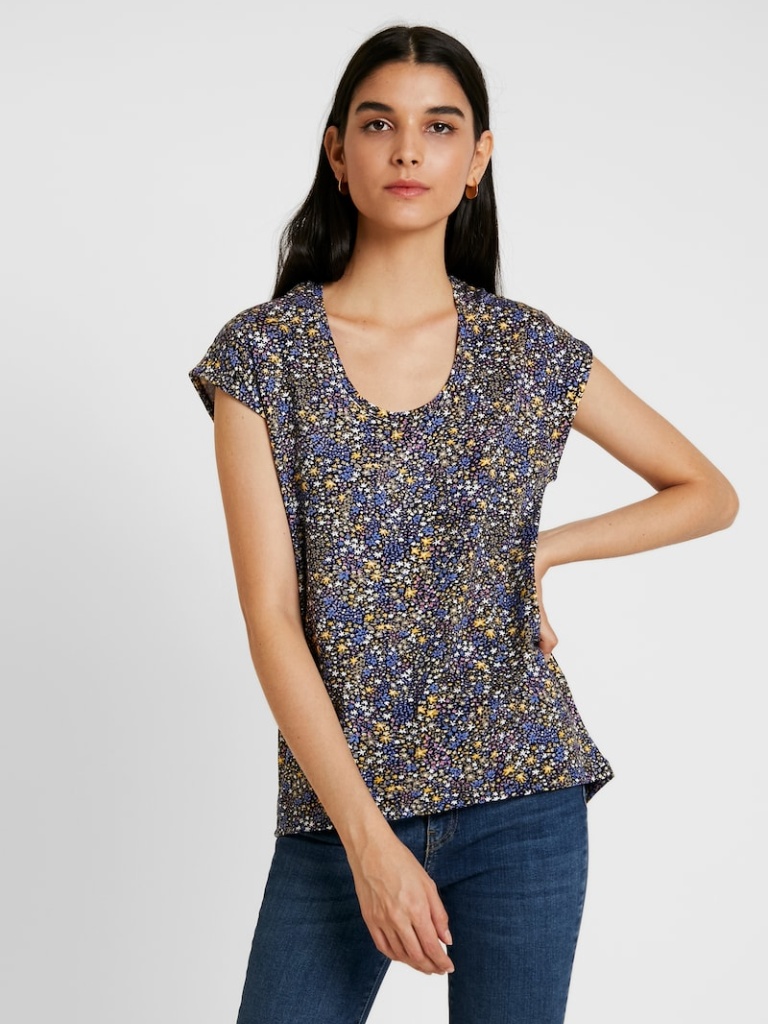
cotton fitted short sleeve hip length Untucked crew t-shirt